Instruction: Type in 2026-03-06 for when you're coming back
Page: home
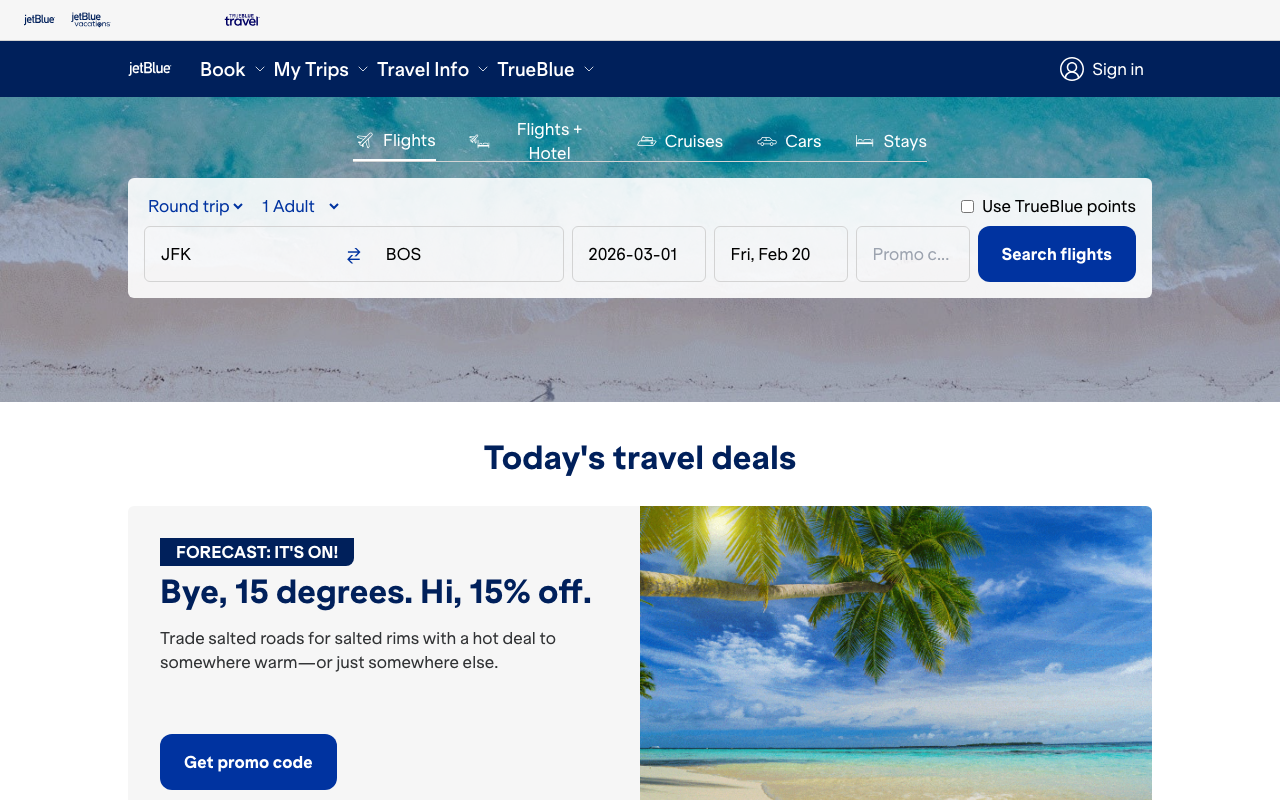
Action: type